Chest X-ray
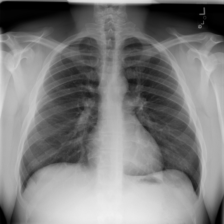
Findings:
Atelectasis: negative
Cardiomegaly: negative
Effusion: negative
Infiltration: negative
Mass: negative
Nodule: negative
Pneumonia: negative
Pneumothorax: negative
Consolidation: negative
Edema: negative
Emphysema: negative
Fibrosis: negative
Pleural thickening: negative
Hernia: negative